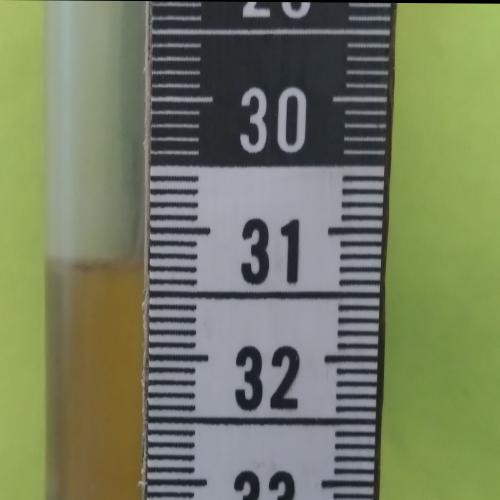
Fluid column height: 31.3 cm